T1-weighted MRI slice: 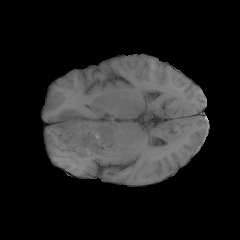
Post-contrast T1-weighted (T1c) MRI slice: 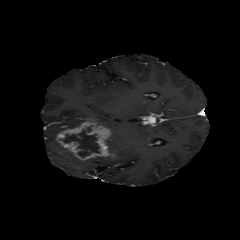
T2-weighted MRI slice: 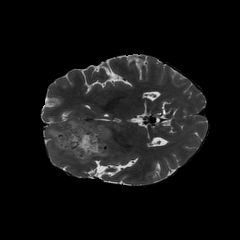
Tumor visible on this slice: yes